Question: I've seen a visual design like below:

basically it is a checkbox (with label on the left, and styled border and all...) works as a filter.
I don't wanna reinvent the wheels but after half-day googling I found nothing fit or near to this design.
First obstacle is move the label to the left which is normally on the right. Furthermore, the styling is pretty painful if using pure CSS.
So I would ask your help on this, would you please provide some idea? any idea will be helpful.
Thanks in advance!
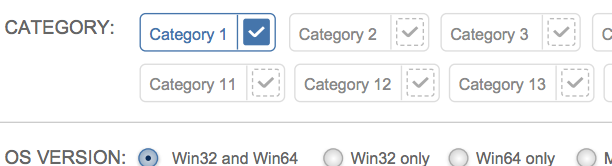
Answer: I think this comes pretty close to your screenshot. <URL>.
'''
body {
font-family: sans-serif;
}
input[type="checkbox"] {
display: none;
}
.checkbox {
position: relative;
display: inline-block;
border: 1px solid #aaa;
padding: 10px 52px 8px 12px;
border-radius: 5px;
color: #888;
font-weight: 100;
cursor: pointer;
margin-bottom: 10px;
-webkit-touch-callout: none;
-webkit-user-select: none;
-khtml-user-select: none;
-moz-user-select: none;
-ms-user-select: none;
user-select: none;
}
.checkbox::before {
content: '';
position: absolute;
top: 1px;
bottom: 1px;
right: 37px;
width: 1px;
background-color: #aaa;
}
.checkbox::after {
position: absolute;
top: 0px;
right: 0px;
content: '';
float: left;
width: 26px;
height: 26px;
margin: 4px;
border: 1px dashed #aaa;
border-radius: 3px;
background-image: url(http://dev.instinkt.dk/checkmark.png);
background-size: 26px 52px;
background-position: center top;
background-repeat: no-repeat;
}
input[type="checkbox"]:checked + .checkbox {
border: 1px solid #4575ab;
color: #4575ab;
}
input[type="checkbox"]:checked + .checkbox::before {
background-color: #4575ab;
}
input[type="checkbox"]:checked + .checkbox::after {
border: 1px solid #4575ab;
background-color: #4575ab;
background-position: center bottom;
}
'''
'''
<input id="mycheckbox1" type="checkbox">
<label class="checkbox" for="mycheckbox1">Custom checkbox</label>
<br>
<input id="mycheckbox2" type="checkbox" checked>
<label class="checkbox" for="mycheckbox2">Custom checkbox</label>
'''